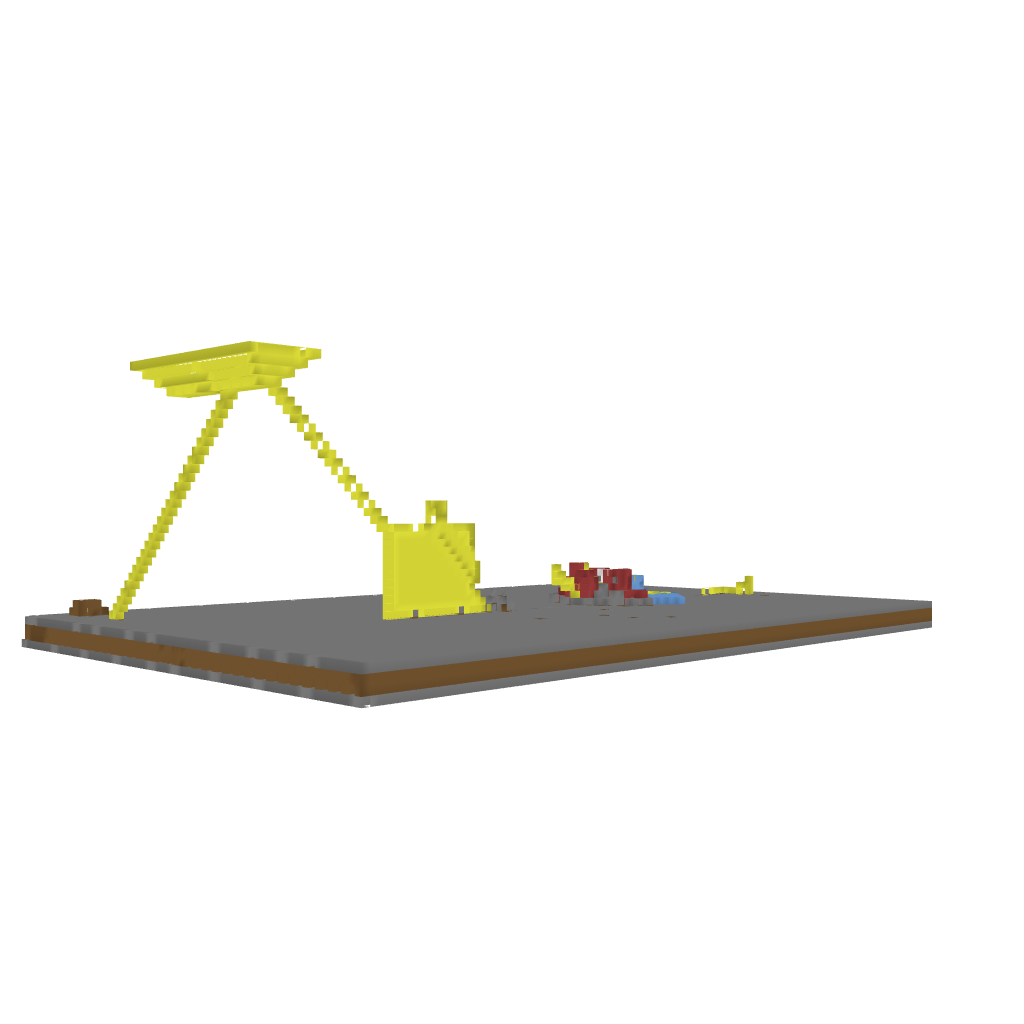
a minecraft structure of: Rollercoaster good quality